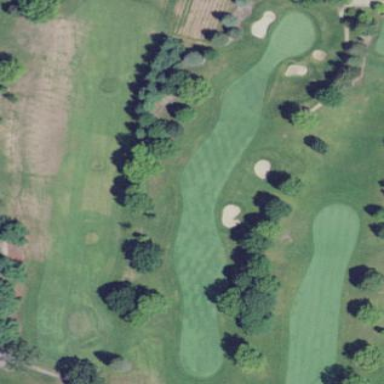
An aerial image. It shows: Grassy area designated as driving range for golf.